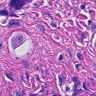
Metastatic tissue present: yes